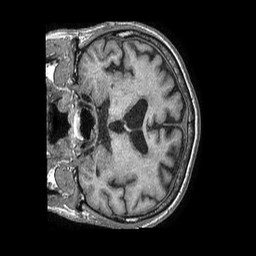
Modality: T1w
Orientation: coronal
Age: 72
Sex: male
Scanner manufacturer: philips
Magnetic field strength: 1.5 T
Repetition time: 0.007676 s
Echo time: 0.003495 s